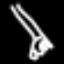
Label: fork